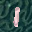
Label: 1